Question: I am customising the table view cell by a subclass of uitableviewcell. So, how can I transit from this view controller to another when the cell is touched? Thanks.
It seems that doing the implementation in 'tableview: didSelectRowAtIndexPath:' doesn't work. Here is my code:
'''
- (void)tableView:(UITableView *)tableView didSelectRowAtIndexPath:(NSIndexPath *)indexPath{
SecondViewController *anotherViewController = [[SecondViewController alloc] init];
[[self navigationController] pushViewController:anotherViewController animated:YES];
}
'''
This is what I got when I press the row in the table view:

And this is the code in myCell.m (my customised cell):
'''
- (id)initWithStyle:(UITableViewCellStyle)style reuseIdentifier:(NSString *)reuseIdentifier
{
self = [super initWithStyle:style reuseIdentifier:reuseIdentifier];
if (self) {
self.mainLabel = [[UILabel alloc] initWithFrame:CGRectMake(5, 5, 180, 30)];
self.mainLabel.font = [UIFont systemFontOfSize:14.0];
[self.contentView addSubview:self.mainLabel];
self.mainButton = [UIButton buttonWithType:UIButtonTypeSystem];
self.mainButton.frame = CGRectMake(190, 5, 100, 30);
[self.mainButton addTarget:self action:@selector(logButton:) forControlEvents:UIControlEventTouchUpInside];
[self.contentView addSubview:self.mainButton];
}
return self;
}
- (void)logButton:(UIButton *)sender{
NSLog(@"index path: %ld", (long)sender.tag);
}
- (void)setSelected:(BOOL)selected animated:(BOOL)animated
{
[super setSelected:selected animated:animated];
}
'''
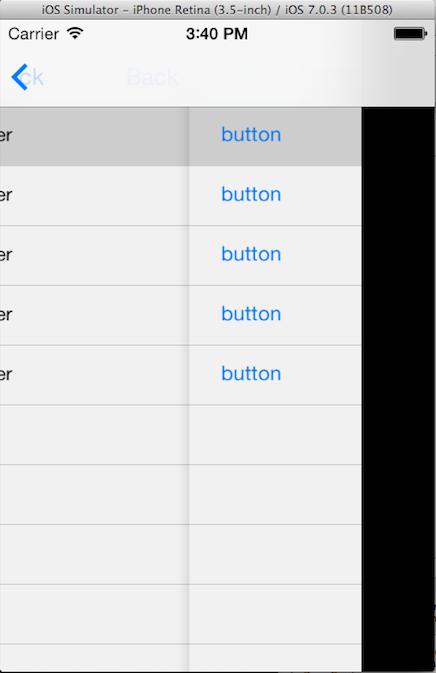
Answer: My guess: Your 'didSelect' method gets called but your SecondViewController is 'nil'. Give your new controller an identifier in your storyboard and do
'''
SecondViewController *controller = [self.storyboard instantiateViewControllerWithIdentifier:@"Second"];
'''
Otherwise your controller is just empty, because it's not connected to the storyboard. In fact, only the storyboard knows that your custom class exists, not the other way round.
If you don't use storyboard, init your SecondViewController with 'initWithNibName:bundle:' instead... and put that new init method in your old one.. so 'init' calls 'initWithNibName:bundle:' internally. This way no one has to know the name of your xib file and the code is much shorter.